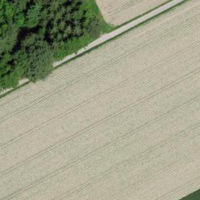
EUNIS habitat code: 52
Species observed at this site:
Sorbus aucuparia